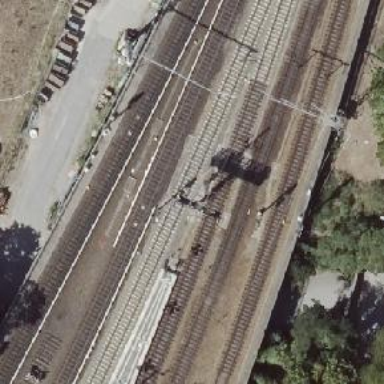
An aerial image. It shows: Railway signal.